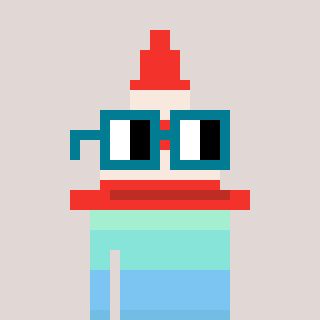
a pixel art character with square dark green glasses, a cone-shaped head and a green-colored body on a warm background